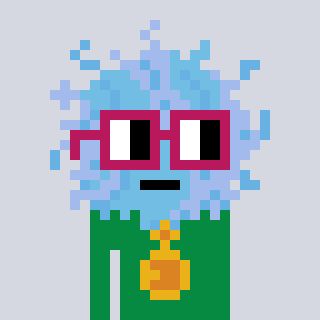
a pixel art character with square dark red glasses, a lint-shaped head and a green-colored body on a cool background